Question: I'm looking at the WordPress blog and I'm trying to figure out how to display the image and text separately when displaying the content. The reason I want to do this is because I want to create a custom layout, and I need to be able to move the image around without grabbing all the text at the same time. Does anyone have any idea on how to do this?
'''
<?php
require('blog/wp-blog-header.php');
?>
<?php
$args = array( 'numberposts' => 2, 'post_status'=>"publish",'post_type'=>"post",'orderby'=>"post_date");
$postslist = get_posts( $args );
echo '<ul id="latest_posts">';
foreach
($postslist as $post) : setup_postdata($post);
echo get_content_without_tag( apply_filters( 'the_content', get_the_content() ), 'a' );
$image = get_tag_without_text( apply_filters( 'the_content', get_the_content() ), 'a' );
?>
<li>
<strong>
<?php the_date(); ?>
</strong>
<br />
<a href="<?php the_permalink(); ?>" title="<?php the_title();?>"> <?php the_title(); ?></a>
<p>
<?php echo $image[0]; ?>
</p>
</li>
<?php endforeach; ?>
</ul>
'''
> Warning: DOMDocument::saveHTML() expects exactly 0 parameters, 1 given
in
/hsphere/local/home/poulaum/isosec.co.uk/blog/wp-includes/functions.php
on line 4874

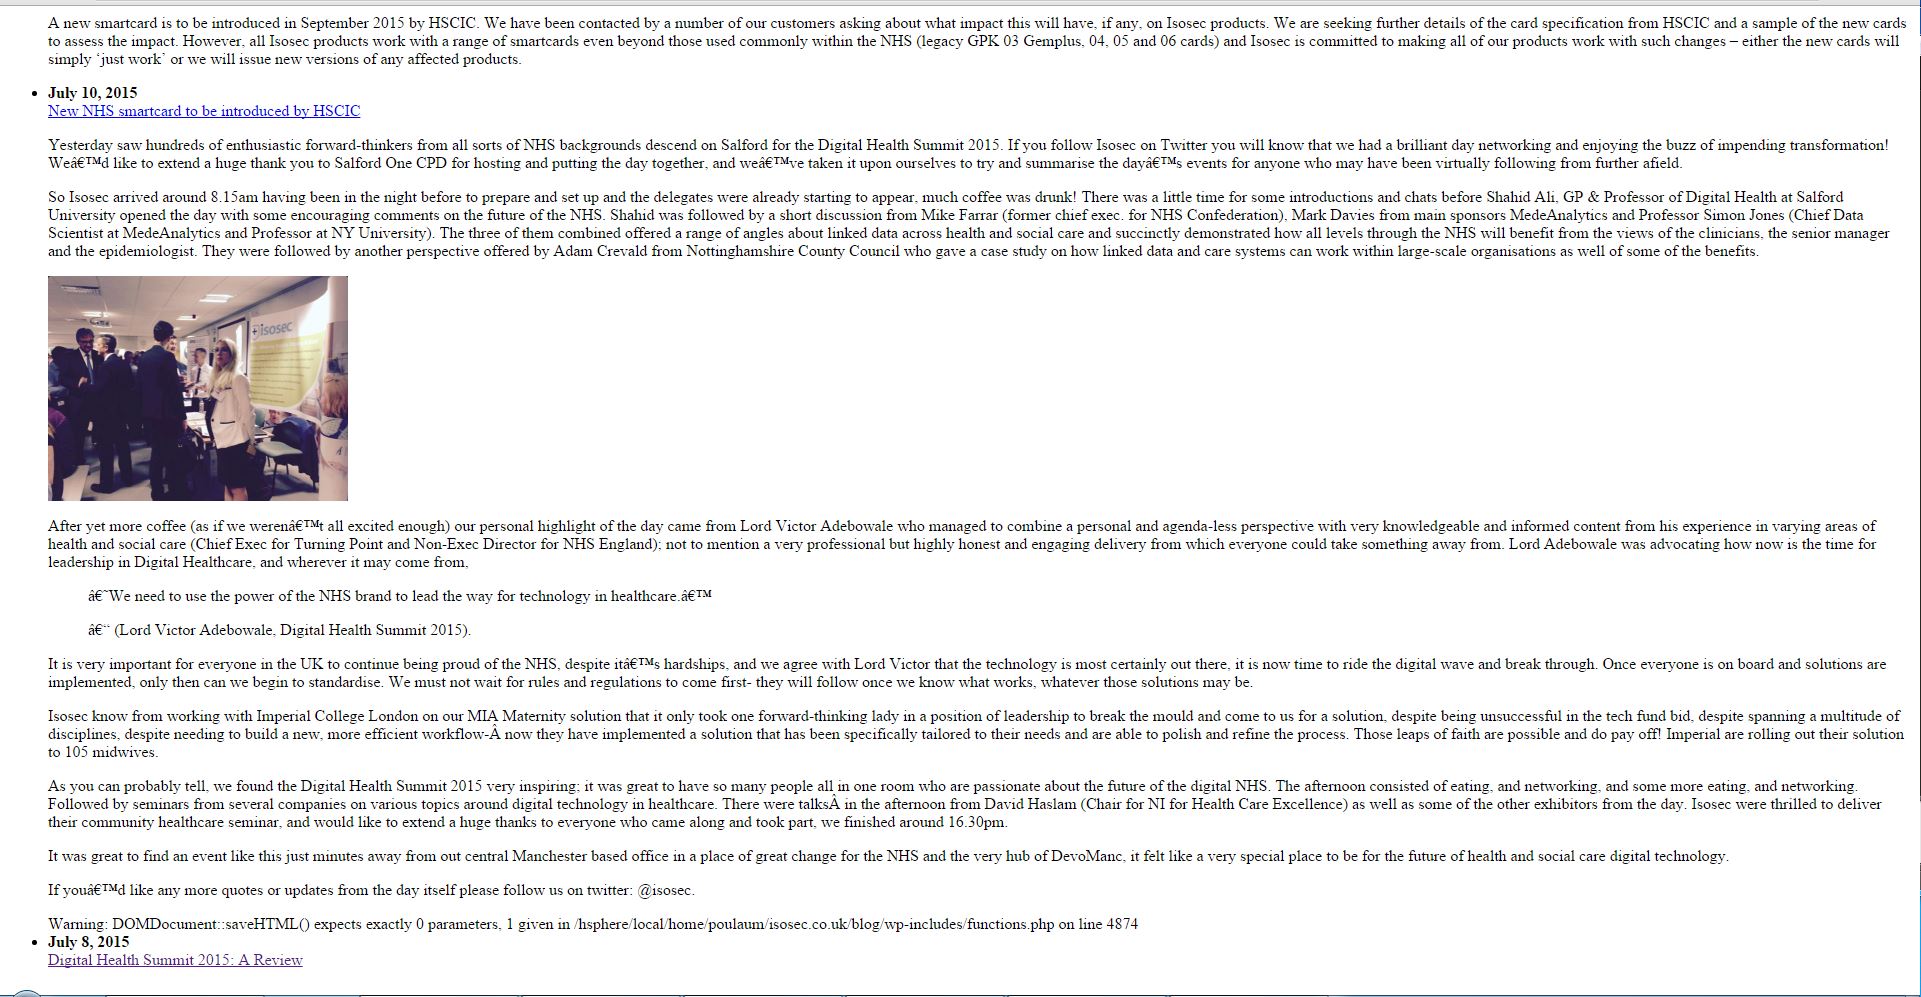
Answer: You can make use of <URL>. This featured image will not be included in post content. However, if you already have your images included in post content, then you need to strip the post content down in two parts, as you've said in your question.
I have two functions, one that returns all the images (or any html tag content) from the content and one function that returns the text without the desired tag/images. Both of these functions uses <URL>
The first function 'get_content_without_tag()' returns the content which has been stripped from images. There are two parameters
- '$html' -> The text with images to be stripped, in this case, use 'apply_filters( 'the_content', get_the_content() )' to use the post content- '$tag' -> The name of the tag to strip out, in this case, 'a' as 'a' tags hold images
Here is the function
'''
function get_content_without_tag( $html, $tag )
{
// Return false if no html or tag is passed
if ( !$html || !$tag )
return false;
$dom = new DOMDocument;
$dom->loadHTML( $html );
$dom_x_path = new DOMXPath( $dom );
while ($node = $dom_x_path->query( '//' . $tag )->item(0)) {
$node->parentNode->removeChild( $node );
}
return $dom->saveHTML();
}
'''
You would then use this in place of 'the_content()' where you would need to display text only, stripping out the complete '<a/>' tag in which the images are as follows
'''
echo get_content_without_tag( apply_filters( 'the_content', get_the_content() ), 'a' )
'''
The second function, 'get_tag_without_text()' returns the content between the desired tag, in your case, images. The parameters are exactly the same as the first function. Here is the function
'''
function get_tag_without_text( $html, $tag )
{
// Return false if no html or tag is passed
if ( !$html || !$tag )
return false;
$document = new DOMDocument();
$document->loadHTML( $html );
$tags = [];
$elements = $document->getElementsByTagName( $tag );
if ( $elements ) {
foreach ( $elements as $element ) {
$tags[] = $document->saveHtml($element);
}
}
return $tags;
}
'''
This function returns an array of images should you use 'a' tags, so, to display the first image, use the function as follow:
'''
$image = get_tag_without_text( apply_filters( 'the_content', get_the_content() ), 'a' );
echo $image[0];
'''
## EDIT
The code above is was only tested with 'WP_Query' and not with 'get_posts'. I have fixed a few bugs in the code above and also in your code to make it work with 'get_posts'
Here is a working example of your code. ()
'''
<?php
$args = array(
'numberposts' => 2,
'post_status' => 'publish',
'post_type' => 'post',
'orderby' => 'date'
);
$postslist = get_posts( $args );
echo '<ul id="latest_posts">';
foreach ( $postslist as $post ) {
setup_postdata($post);
$content = get_content_without_tag( $post->post_content, 'a' );
$image = get_tag_without_text( $post->post_content, 'a' );
if ( $content )
echo apply_filters( 'the_content', $content );
?>
<li>
<strong>
<?php the_date(); ?>
</strong>
<br />
<a href="<?php the_permalink(); ?>" title="<?php the_title();?>">
<?php the_title(); ?>
</a>
<?php
if ( $image ) {
?>
<p>
<?php echo apply_filters( 'the_content', $image[0] ); ?>
</p>
<?php
}
?>
</li>
<?php
}
echo '</ul>';
'''